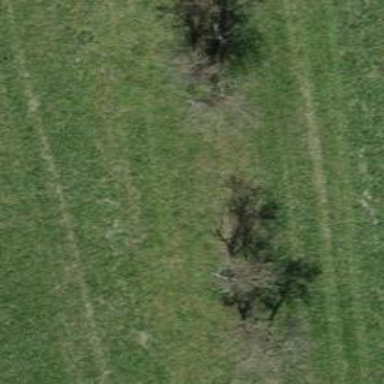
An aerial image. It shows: Deciduous tree with broadleaved leaves.